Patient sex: F
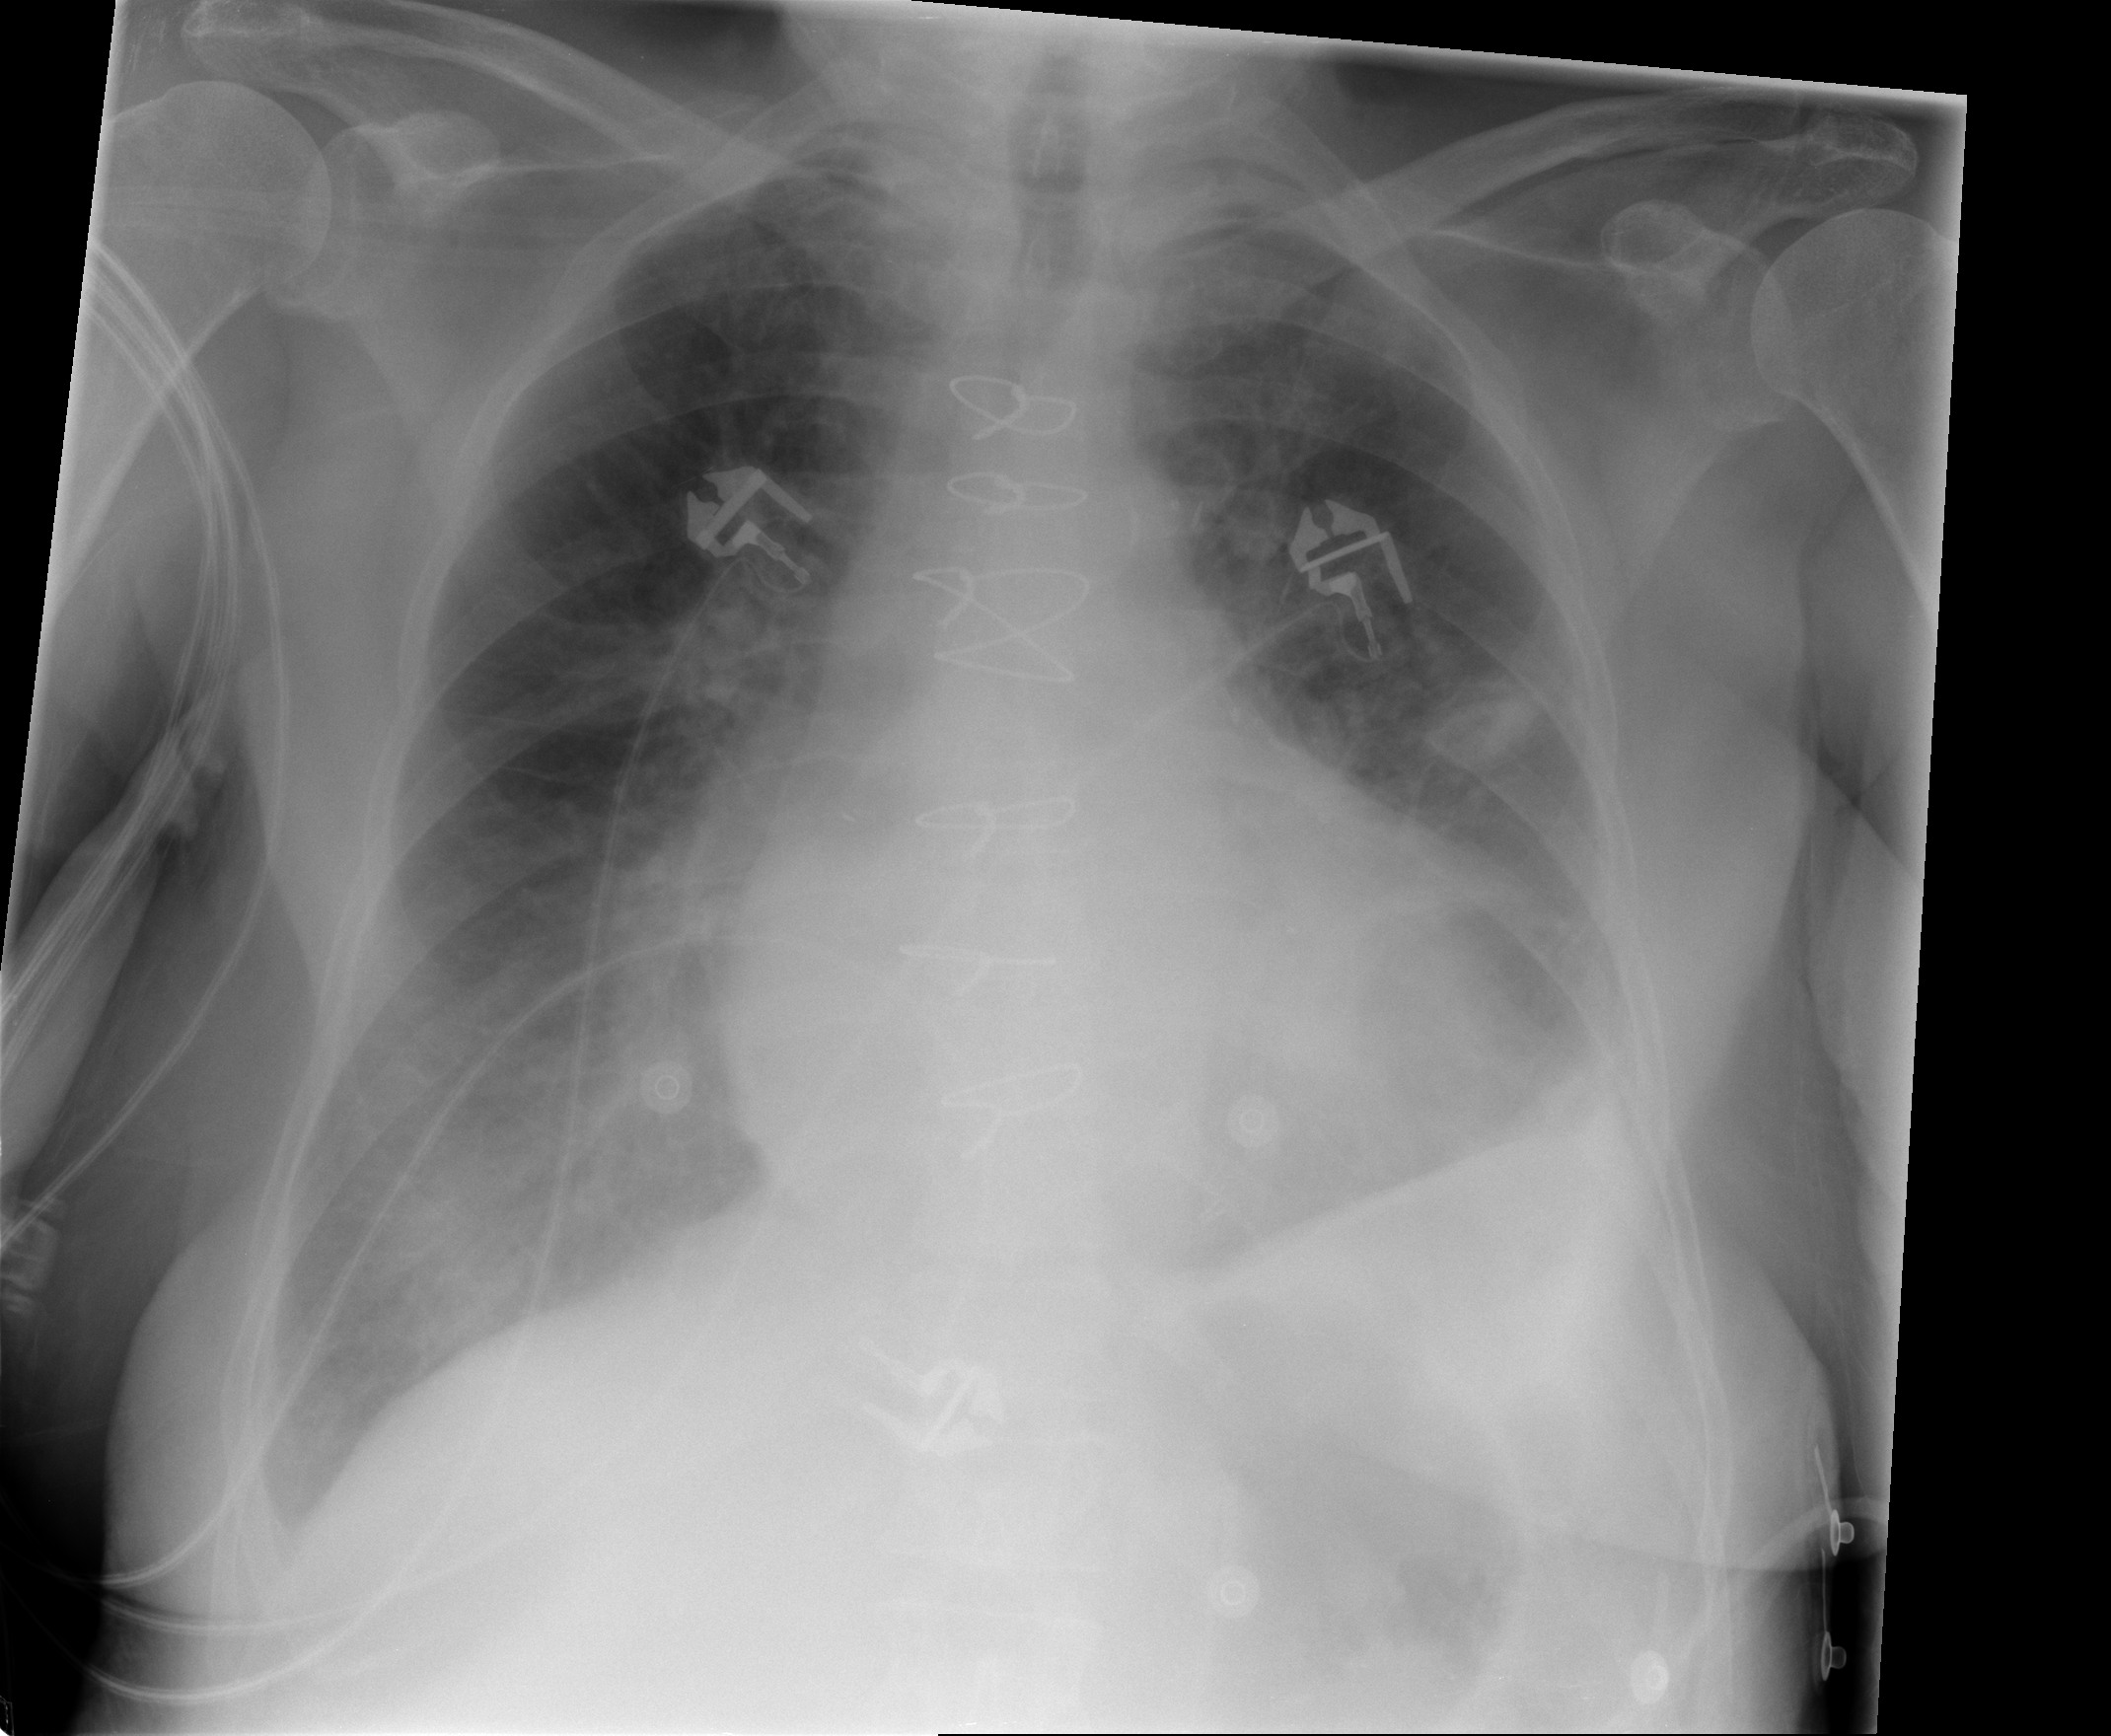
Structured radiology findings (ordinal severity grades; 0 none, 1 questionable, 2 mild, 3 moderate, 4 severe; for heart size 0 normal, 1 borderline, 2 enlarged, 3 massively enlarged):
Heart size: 2
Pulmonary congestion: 1
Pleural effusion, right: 2
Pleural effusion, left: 2
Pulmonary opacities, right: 1
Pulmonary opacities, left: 1
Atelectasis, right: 2
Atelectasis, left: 3